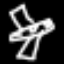
Label: airplane